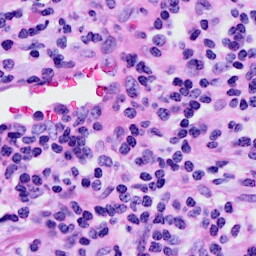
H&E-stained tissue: Cervix